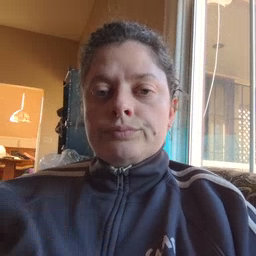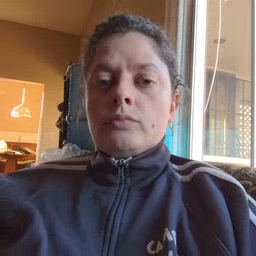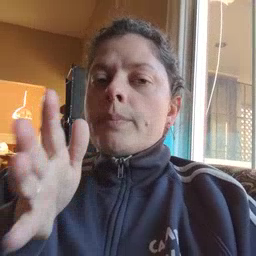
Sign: grandma